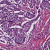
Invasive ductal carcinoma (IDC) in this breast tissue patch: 1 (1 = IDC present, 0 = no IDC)